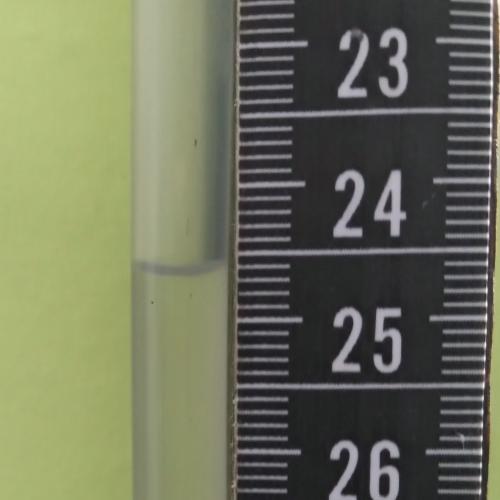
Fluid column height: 24.6 cm